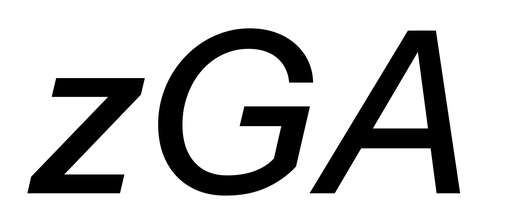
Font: InstrumentSans-Italic_Medium_Italic